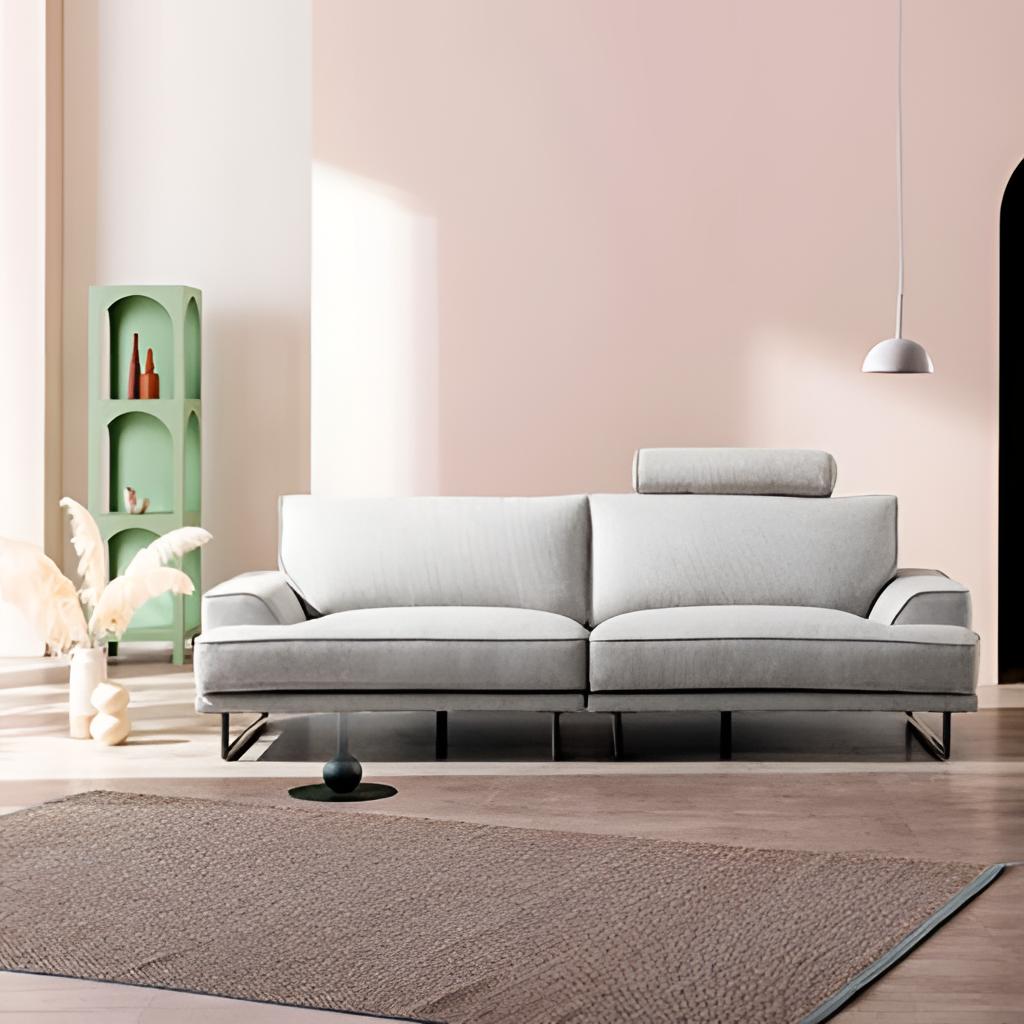
living room, fabric sofa, wood flooring, with plank pattern, minimalist, pink paint wallpaper, with solid pattern